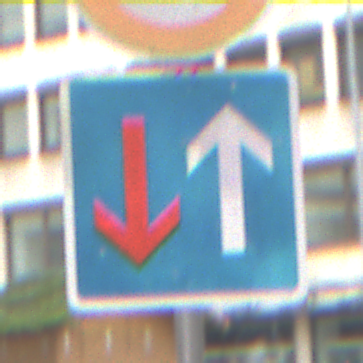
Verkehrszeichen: VorrangVorGegenverkehr
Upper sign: Geschwindigkeit40
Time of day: Midday
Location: Outdoor (Urban)
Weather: Overcast
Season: NotSpecified
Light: Natural